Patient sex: M
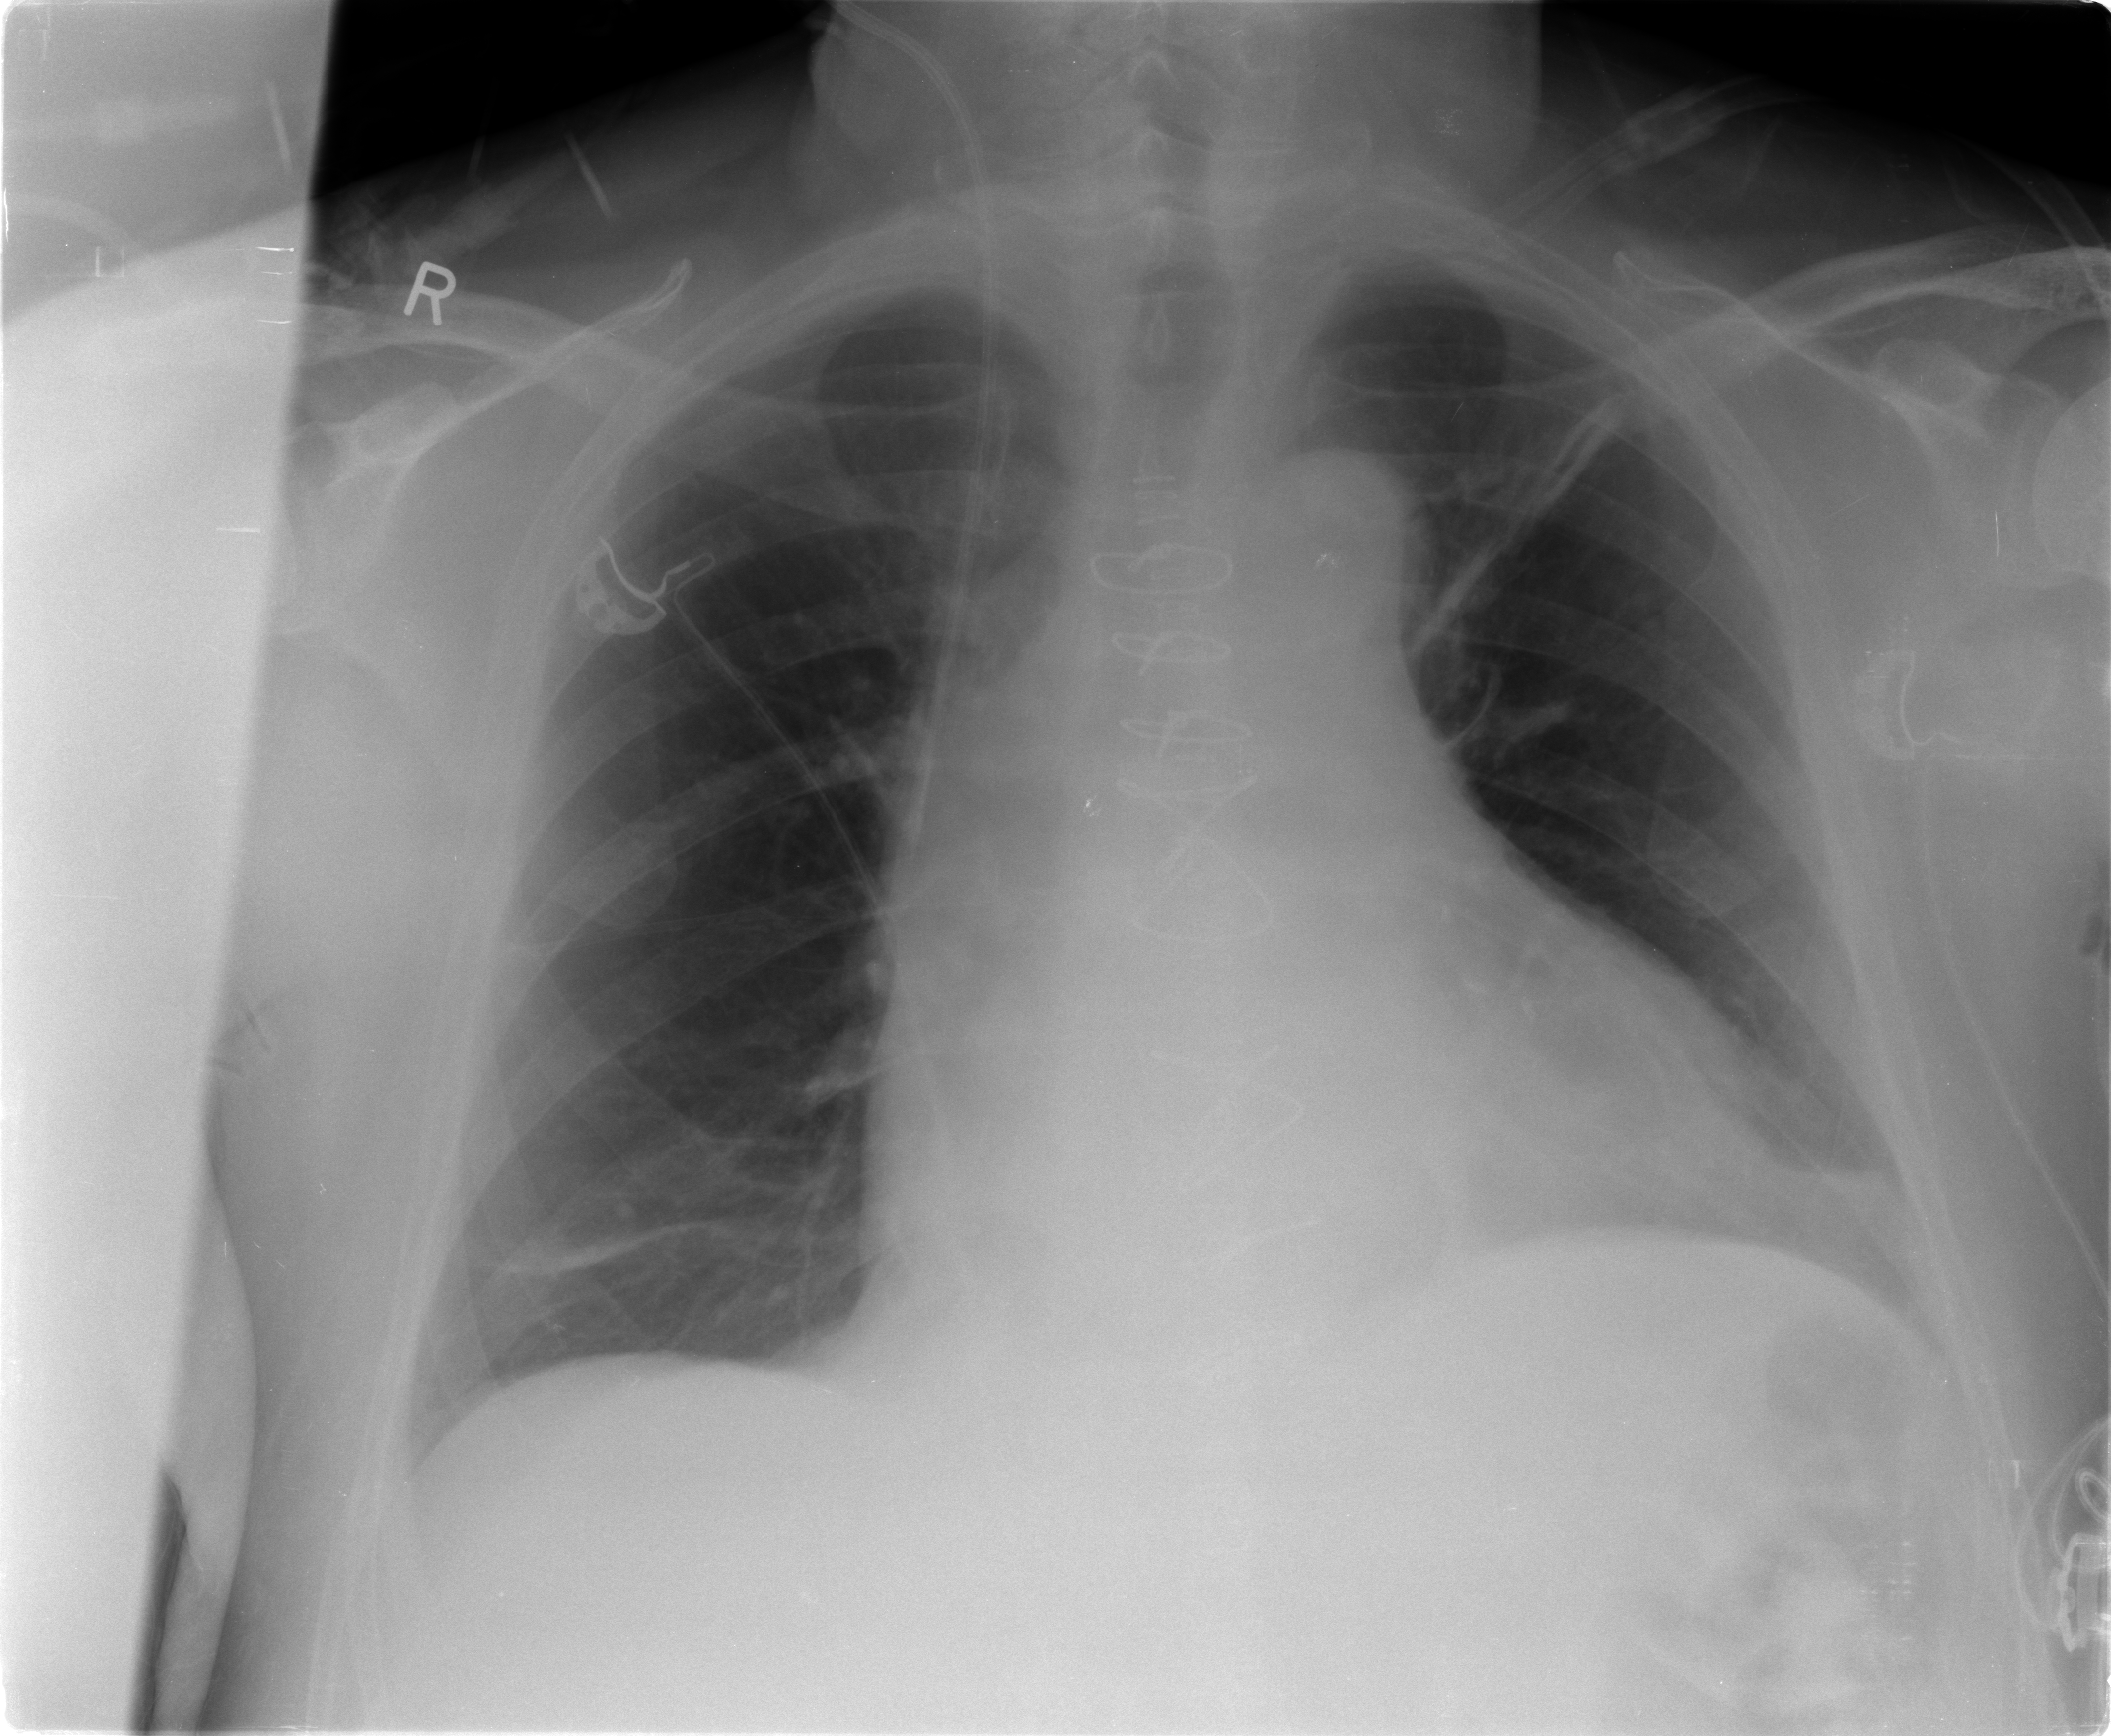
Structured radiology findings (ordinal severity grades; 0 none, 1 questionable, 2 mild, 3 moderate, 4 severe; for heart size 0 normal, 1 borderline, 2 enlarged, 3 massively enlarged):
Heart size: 2
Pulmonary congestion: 0
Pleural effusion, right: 0
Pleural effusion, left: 2
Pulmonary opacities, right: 0
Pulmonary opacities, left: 0
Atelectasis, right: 2
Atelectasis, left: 2